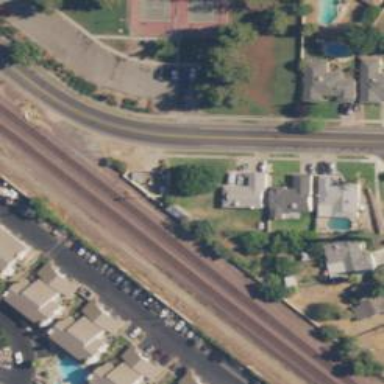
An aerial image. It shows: Railway siding for service.